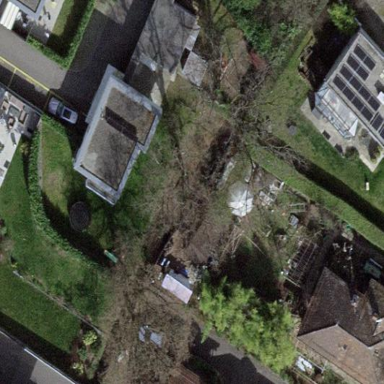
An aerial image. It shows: Garden enclosed by fence.